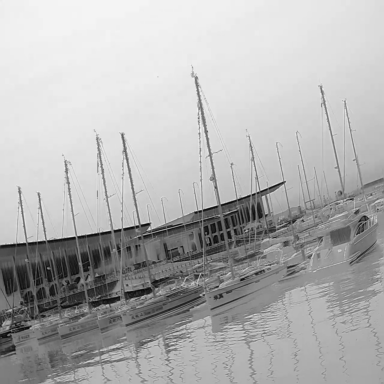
There are six sailboats in the infrared image.